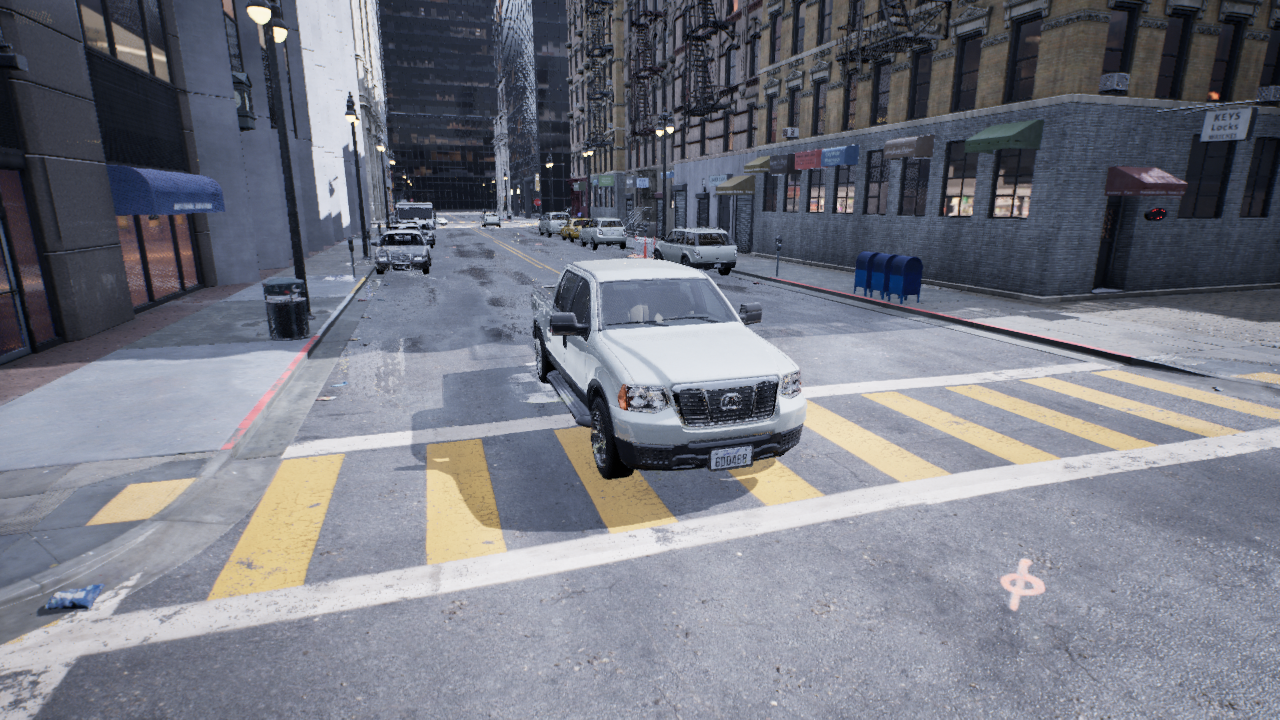
Venue: residential
Lighting: overcast
Vehicle rig: pickup